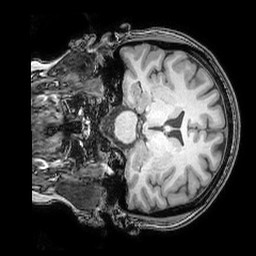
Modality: T1w
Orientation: coronal
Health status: ill
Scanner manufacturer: philips
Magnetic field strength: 3 T
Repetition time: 0.007 s
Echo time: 0.0035 s